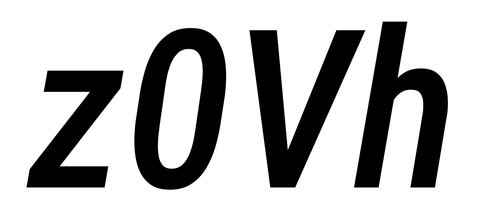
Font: Roboto-Italic_Condensed_Medium_Italic